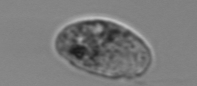
Label: Amoeba